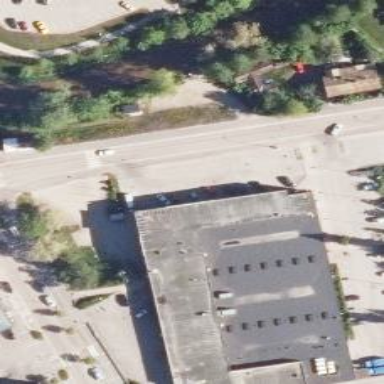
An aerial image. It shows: Supermarket.